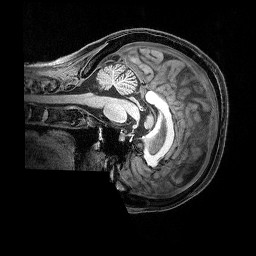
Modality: T1w
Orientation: sagittal
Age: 62
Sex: female
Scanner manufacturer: siemens
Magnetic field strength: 3 T
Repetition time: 2.5 s
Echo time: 0.00369 s